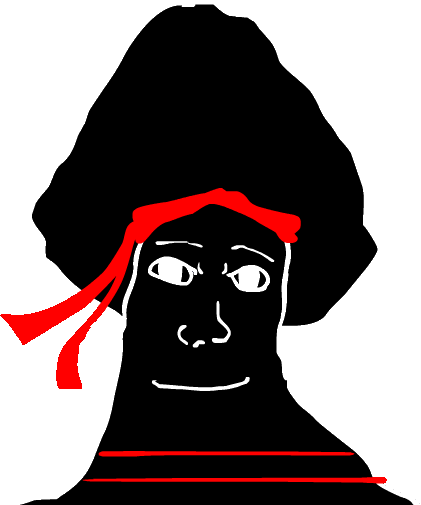
Label: 5_Shroomjak